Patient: sex M, age 73
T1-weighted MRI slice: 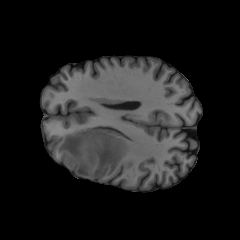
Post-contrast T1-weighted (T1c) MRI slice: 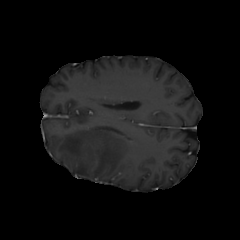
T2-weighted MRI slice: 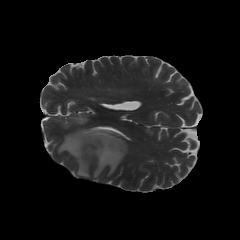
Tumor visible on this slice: yes
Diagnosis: Glioblastoma, IDH-wildtype
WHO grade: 4